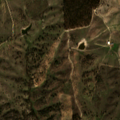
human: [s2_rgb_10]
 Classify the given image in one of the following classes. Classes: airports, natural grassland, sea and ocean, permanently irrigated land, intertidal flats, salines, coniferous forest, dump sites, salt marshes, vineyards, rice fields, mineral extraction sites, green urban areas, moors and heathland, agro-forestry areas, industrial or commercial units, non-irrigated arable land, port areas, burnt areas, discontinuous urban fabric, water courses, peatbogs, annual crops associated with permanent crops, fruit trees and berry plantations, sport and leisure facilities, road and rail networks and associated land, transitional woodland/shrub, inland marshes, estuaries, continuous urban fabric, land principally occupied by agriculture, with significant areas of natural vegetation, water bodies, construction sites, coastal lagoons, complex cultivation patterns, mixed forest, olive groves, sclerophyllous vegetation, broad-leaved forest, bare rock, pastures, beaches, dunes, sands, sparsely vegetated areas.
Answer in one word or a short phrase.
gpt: non-irrigated arable land, broad-leaved forest, transitional woodland/shrub